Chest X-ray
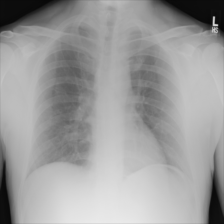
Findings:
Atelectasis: negative
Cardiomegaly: negative
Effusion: negative
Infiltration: negative
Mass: negative
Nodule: negative
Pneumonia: negative
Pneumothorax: negative
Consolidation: negative
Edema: negative
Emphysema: negative
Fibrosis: negative
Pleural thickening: negative
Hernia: negative